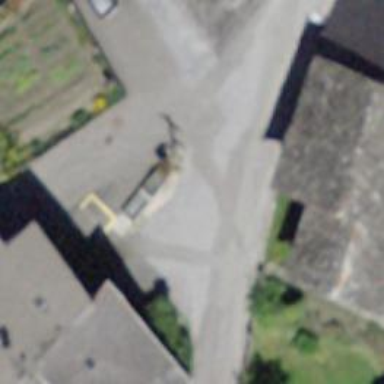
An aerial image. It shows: Wayside cross with historic significance.